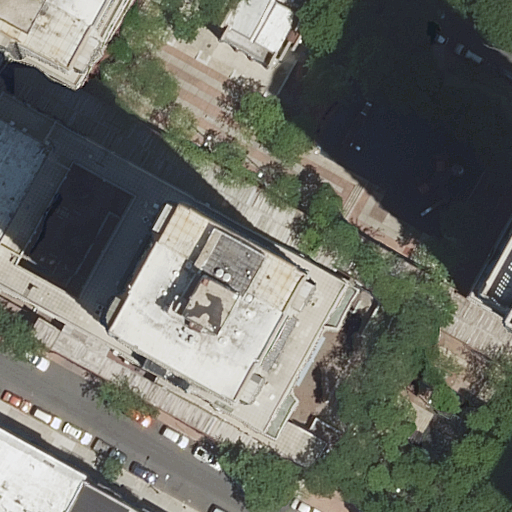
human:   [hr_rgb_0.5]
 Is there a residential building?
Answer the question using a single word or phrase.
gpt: yes

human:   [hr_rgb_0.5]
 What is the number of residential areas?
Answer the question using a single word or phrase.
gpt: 1

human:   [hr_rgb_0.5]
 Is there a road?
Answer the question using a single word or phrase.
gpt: yes

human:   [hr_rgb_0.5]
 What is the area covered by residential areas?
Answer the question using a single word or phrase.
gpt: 1677m2

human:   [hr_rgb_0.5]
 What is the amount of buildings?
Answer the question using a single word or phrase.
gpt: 6

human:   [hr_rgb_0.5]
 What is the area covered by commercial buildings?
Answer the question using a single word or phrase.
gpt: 0m2

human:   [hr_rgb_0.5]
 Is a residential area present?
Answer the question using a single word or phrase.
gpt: yes

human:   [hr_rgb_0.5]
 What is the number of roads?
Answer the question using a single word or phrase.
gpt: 2

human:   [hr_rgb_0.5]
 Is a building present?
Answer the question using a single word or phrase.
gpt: yes

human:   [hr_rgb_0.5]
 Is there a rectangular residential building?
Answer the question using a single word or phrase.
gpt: yes

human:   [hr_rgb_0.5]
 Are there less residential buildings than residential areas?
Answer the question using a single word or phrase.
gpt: no

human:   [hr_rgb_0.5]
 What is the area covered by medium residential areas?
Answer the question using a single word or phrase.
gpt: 0m2

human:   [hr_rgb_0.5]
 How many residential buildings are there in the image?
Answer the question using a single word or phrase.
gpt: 6

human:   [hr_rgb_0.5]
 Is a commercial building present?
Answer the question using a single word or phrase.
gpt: no

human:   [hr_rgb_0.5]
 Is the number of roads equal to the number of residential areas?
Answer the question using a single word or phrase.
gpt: no

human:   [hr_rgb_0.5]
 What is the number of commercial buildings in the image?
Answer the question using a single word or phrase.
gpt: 0

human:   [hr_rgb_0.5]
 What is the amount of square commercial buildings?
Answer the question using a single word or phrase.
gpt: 0

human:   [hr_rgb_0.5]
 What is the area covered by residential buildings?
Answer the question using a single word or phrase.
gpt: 2906m2

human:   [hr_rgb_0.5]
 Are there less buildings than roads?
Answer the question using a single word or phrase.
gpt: no

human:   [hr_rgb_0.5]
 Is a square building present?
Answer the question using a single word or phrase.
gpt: no

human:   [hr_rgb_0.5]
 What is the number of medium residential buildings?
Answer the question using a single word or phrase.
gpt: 2

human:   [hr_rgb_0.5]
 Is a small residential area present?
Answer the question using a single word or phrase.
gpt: no

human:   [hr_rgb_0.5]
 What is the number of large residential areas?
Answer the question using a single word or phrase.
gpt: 1

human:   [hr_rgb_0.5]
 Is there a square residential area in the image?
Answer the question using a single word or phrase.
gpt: no

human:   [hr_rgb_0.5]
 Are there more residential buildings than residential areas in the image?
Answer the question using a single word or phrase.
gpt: yes

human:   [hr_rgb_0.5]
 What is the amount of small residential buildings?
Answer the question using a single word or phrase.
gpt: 2

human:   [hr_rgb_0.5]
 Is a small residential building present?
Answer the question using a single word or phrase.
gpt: yes

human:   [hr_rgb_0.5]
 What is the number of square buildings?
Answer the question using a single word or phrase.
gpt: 0

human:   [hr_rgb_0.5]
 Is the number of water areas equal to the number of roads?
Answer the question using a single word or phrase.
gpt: no

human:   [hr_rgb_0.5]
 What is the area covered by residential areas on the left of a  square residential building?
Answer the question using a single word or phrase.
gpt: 0m2

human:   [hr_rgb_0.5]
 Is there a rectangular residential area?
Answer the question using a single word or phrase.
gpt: yes

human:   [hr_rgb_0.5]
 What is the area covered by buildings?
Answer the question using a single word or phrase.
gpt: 2906m2

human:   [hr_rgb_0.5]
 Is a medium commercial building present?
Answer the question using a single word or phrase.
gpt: no

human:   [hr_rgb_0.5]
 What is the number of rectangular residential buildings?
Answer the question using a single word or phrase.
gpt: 2

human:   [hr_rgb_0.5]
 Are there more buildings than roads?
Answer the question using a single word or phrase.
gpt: yes

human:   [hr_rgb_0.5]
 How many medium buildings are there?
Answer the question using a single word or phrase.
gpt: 2

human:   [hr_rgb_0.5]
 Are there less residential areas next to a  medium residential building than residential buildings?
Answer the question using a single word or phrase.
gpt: yes

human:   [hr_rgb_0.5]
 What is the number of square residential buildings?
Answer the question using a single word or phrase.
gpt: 0

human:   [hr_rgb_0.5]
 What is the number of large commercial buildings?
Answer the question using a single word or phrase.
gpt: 0

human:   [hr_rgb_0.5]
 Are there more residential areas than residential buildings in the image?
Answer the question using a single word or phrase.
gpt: no

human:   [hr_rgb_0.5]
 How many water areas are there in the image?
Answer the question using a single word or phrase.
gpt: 0

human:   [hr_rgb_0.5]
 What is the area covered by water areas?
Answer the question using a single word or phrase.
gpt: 0m2

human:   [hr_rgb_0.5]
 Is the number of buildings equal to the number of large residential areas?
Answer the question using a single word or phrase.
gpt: no

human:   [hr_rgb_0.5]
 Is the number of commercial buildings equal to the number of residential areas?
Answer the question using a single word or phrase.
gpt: no

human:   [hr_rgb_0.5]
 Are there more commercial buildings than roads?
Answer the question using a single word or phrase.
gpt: no

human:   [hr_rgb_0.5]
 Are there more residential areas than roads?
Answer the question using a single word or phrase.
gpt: no

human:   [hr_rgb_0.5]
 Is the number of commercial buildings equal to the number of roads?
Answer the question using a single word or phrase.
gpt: no

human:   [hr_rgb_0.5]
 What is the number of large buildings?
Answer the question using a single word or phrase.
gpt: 2

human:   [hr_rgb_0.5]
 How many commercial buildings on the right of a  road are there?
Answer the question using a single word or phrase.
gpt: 0

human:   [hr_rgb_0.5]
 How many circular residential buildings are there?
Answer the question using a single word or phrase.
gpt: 0

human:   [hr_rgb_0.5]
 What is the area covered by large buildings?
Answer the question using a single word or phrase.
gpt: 2295m2

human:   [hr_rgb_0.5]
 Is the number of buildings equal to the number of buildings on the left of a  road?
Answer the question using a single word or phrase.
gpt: no

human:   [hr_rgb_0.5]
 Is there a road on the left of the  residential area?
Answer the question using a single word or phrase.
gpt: no

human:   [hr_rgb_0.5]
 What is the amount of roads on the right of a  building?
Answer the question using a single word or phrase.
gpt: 2

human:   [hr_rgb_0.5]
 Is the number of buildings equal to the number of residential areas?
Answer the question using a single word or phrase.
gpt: no

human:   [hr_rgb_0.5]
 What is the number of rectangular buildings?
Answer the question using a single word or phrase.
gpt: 2

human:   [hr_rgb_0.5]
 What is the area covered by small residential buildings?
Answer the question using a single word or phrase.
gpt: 184m2

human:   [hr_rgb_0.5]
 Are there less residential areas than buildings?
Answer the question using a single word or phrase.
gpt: yes

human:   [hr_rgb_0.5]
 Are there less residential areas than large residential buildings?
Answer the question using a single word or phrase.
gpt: yes

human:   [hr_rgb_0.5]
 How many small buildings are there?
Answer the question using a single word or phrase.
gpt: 2

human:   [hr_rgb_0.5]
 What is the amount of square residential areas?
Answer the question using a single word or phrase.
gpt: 0

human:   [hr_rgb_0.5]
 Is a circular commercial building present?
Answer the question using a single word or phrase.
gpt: no

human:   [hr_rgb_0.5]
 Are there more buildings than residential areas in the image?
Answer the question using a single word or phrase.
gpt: yes

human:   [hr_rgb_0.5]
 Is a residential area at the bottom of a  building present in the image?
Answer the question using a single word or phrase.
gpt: no